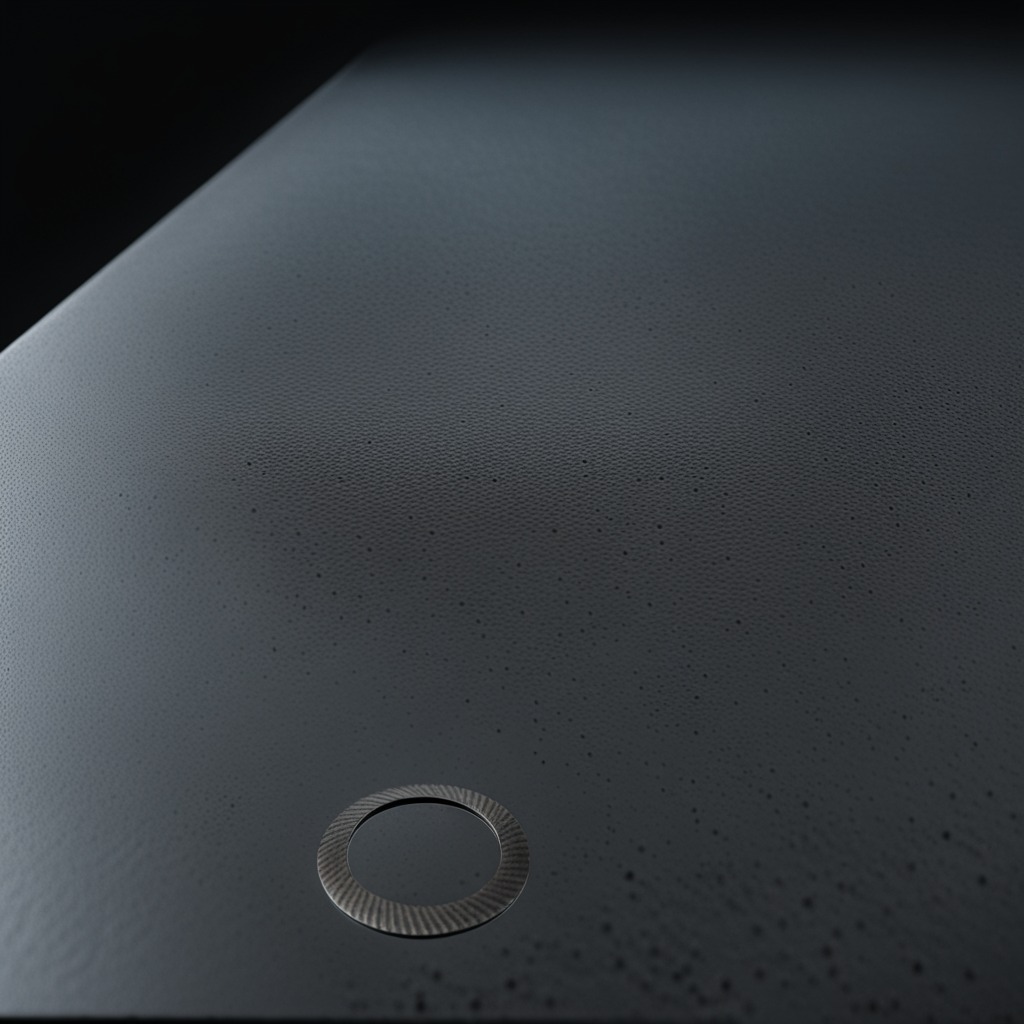
A flat metal washer lies on the clean granite table inside a workshop at night dim ambient light soft shadows worn but